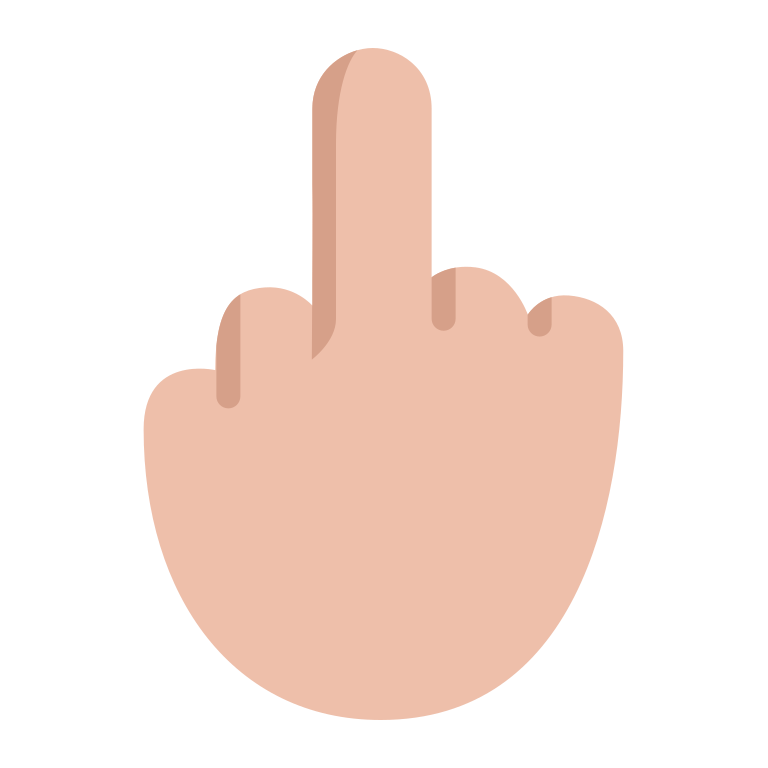
middle finger flat  light